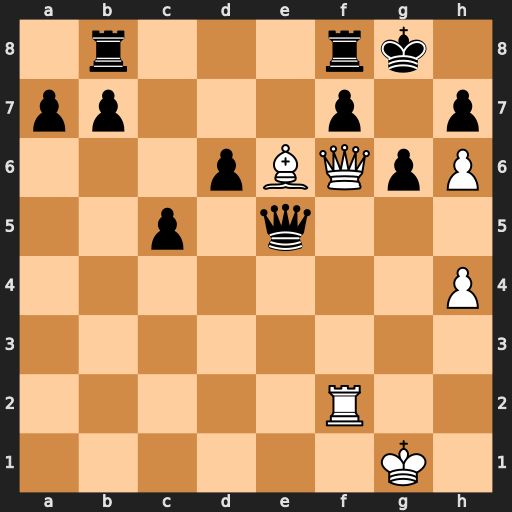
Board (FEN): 1r3rk1/pp3p1p/3pBQpP/2p1q3/7P/8/5R2/6K1
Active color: w
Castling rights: -
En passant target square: -
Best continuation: Bxf7+ Rxf7 Qxf7+ Kh8 Qf8+ Rxf8 Rxf8#